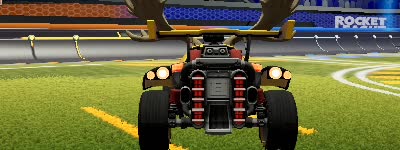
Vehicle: octane